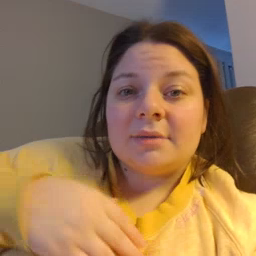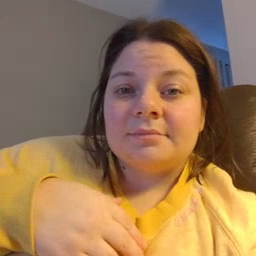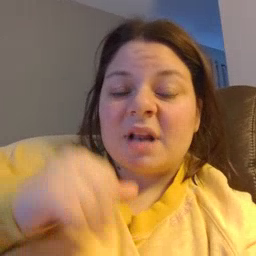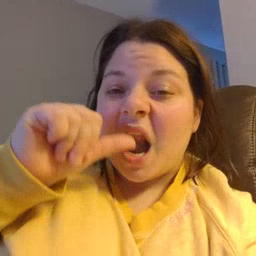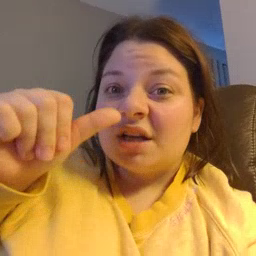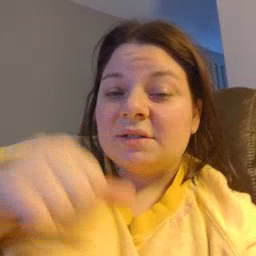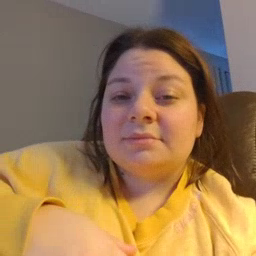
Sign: nuts